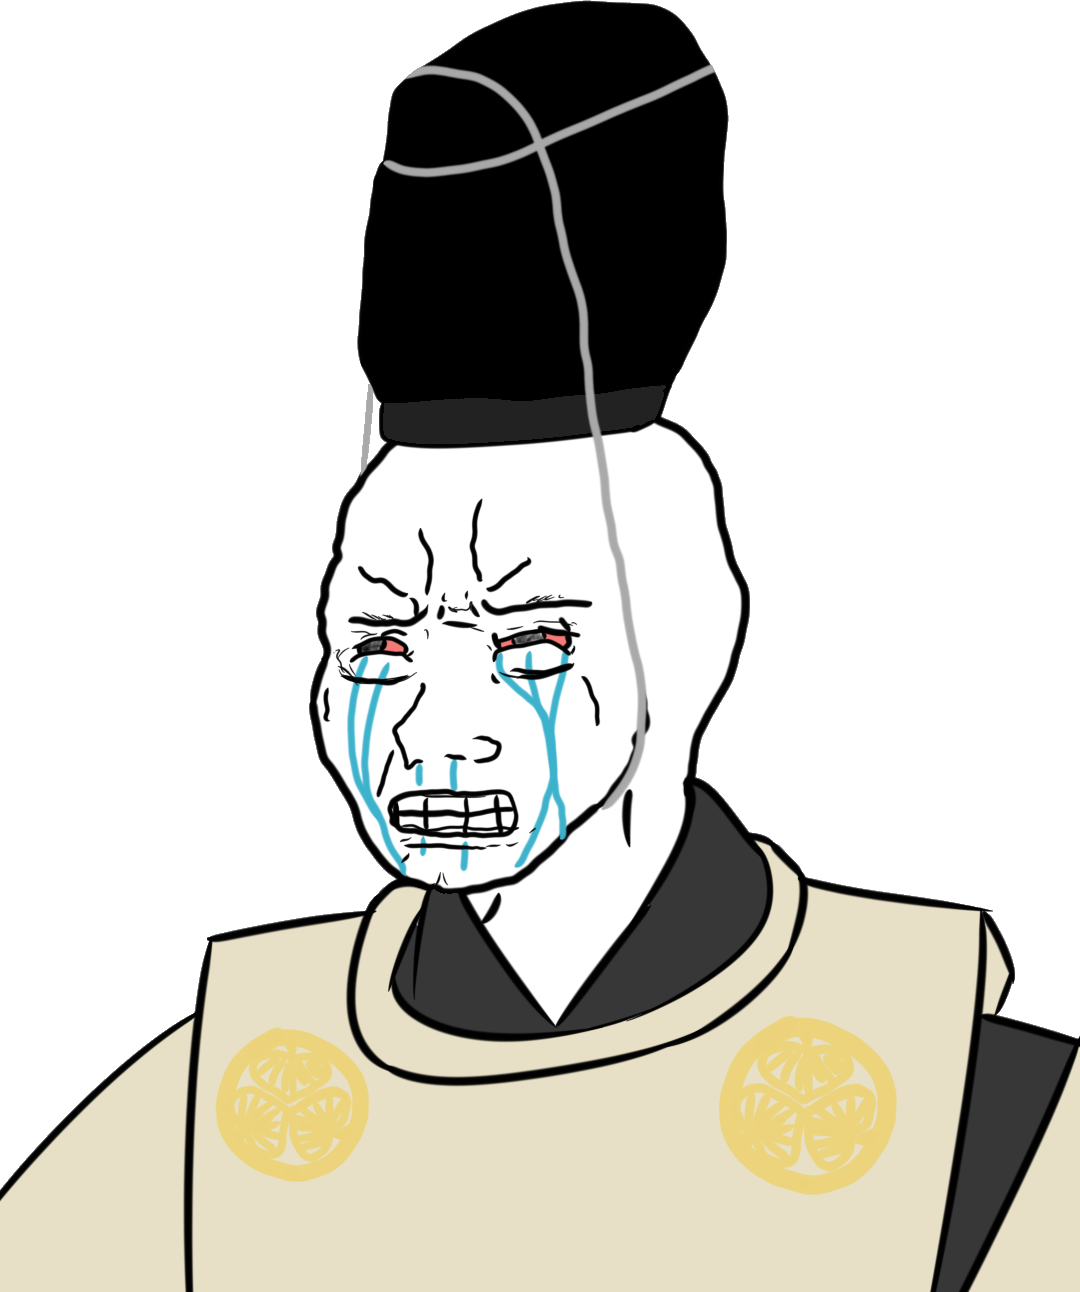
Label: 5_Crying_Wojak